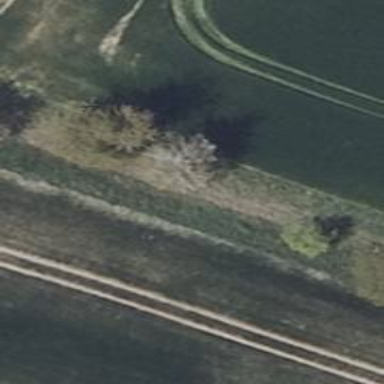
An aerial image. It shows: Deciduous broadleaved tree.